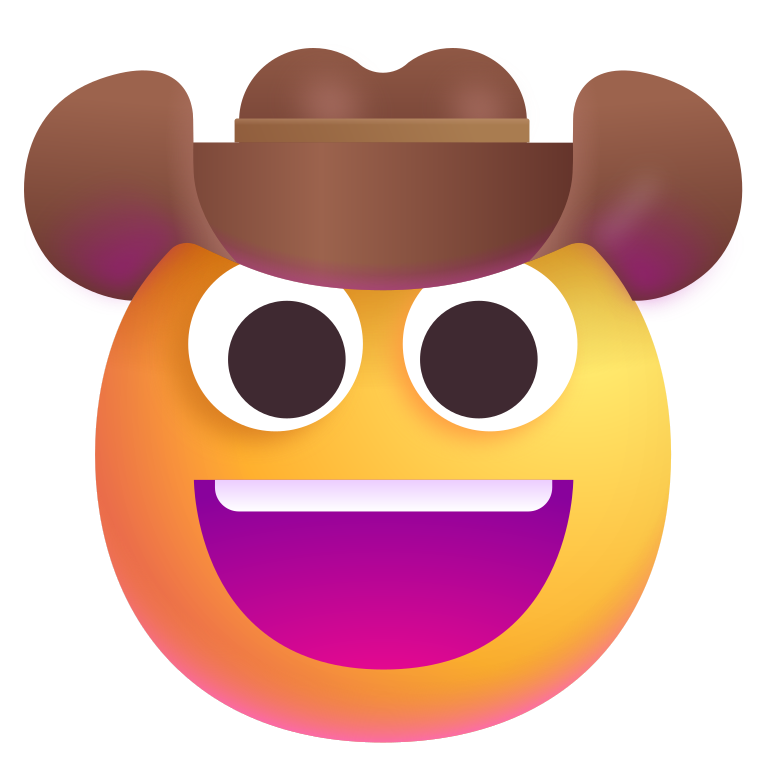
cowboy hat face color